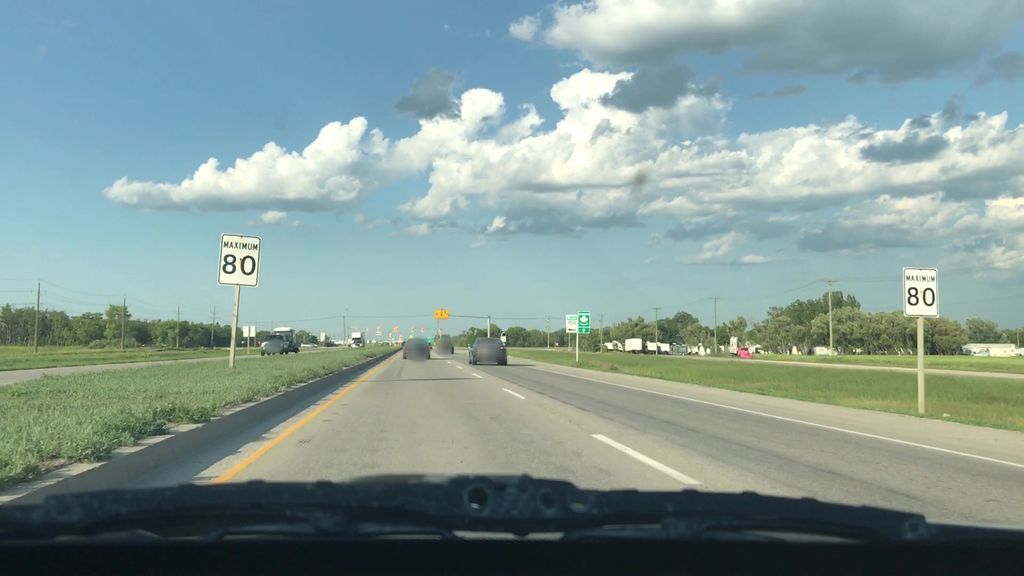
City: winnipeg